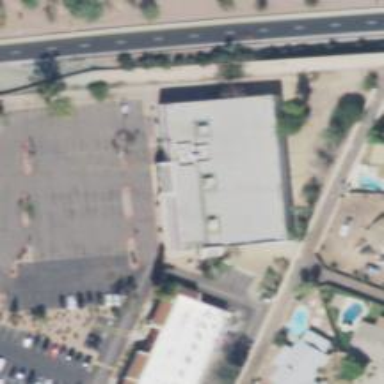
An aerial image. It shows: Retail building with bowling alley.